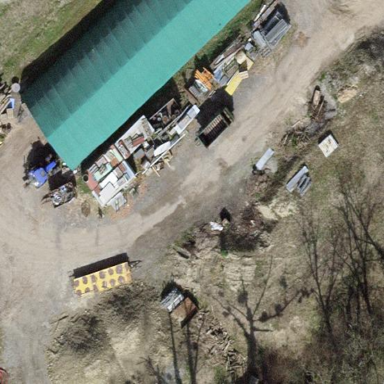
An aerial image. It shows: Farmyard area.